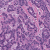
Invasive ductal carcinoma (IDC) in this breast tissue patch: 1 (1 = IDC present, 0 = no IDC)